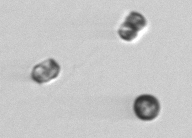
Label: Thalassiosira_sp_aff_mala